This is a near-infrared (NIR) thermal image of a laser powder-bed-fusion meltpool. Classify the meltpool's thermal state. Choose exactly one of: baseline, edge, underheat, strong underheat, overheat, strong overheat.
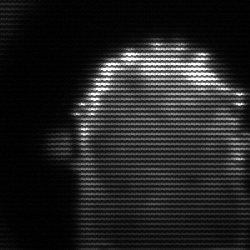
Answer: baseline